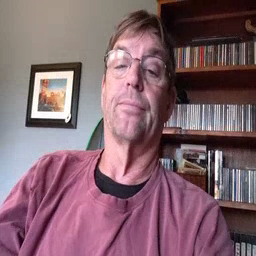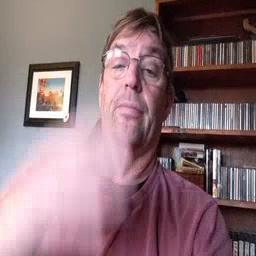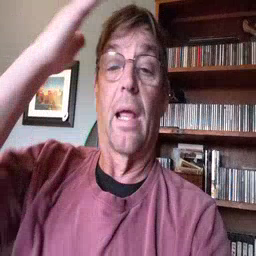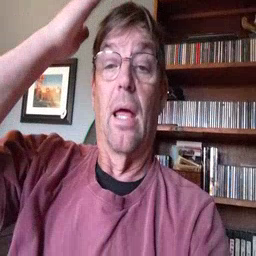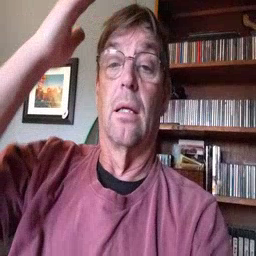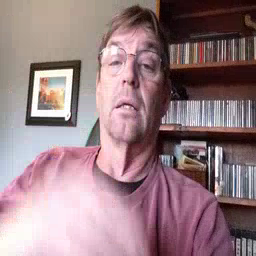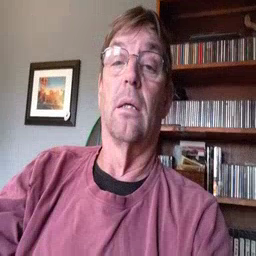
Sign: hat